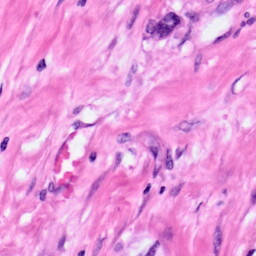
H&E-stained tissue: Pancreatic